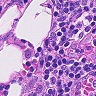
Metastatic tissue present: no